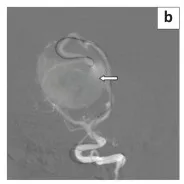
(b) Endovascular selective cannulation of the posteromedial choroidal artery branches of the left PCA.
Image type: radiology (mri)